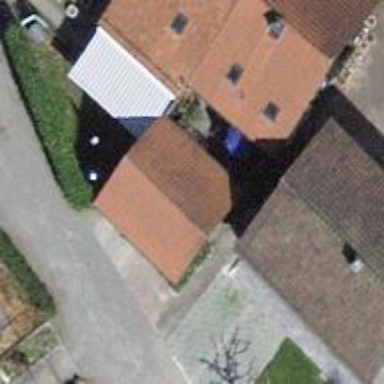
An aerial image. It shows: Garage.